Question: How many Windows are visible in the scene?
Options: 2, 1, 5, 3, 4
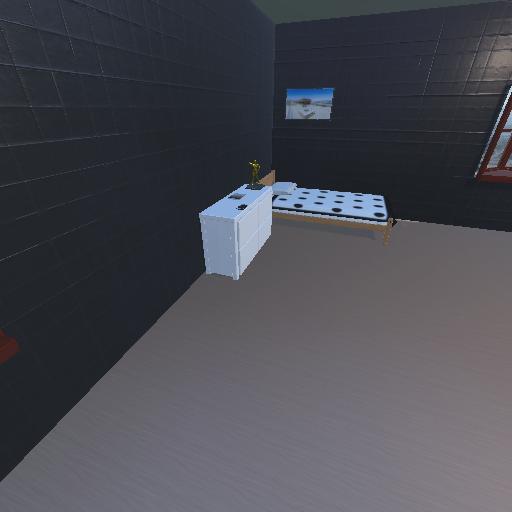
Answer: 2